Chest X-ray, PA view. Patient: 2 years old, sex F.
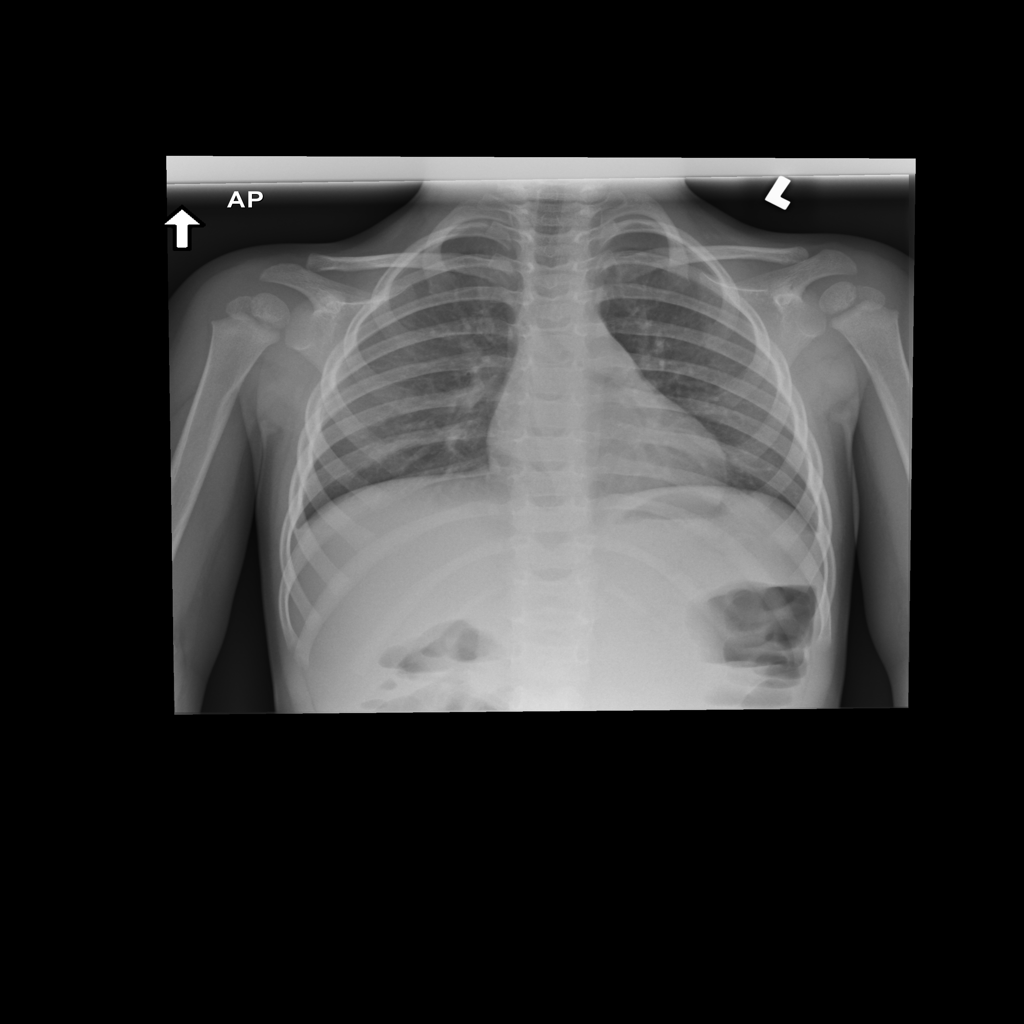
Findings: No Finding